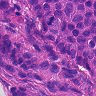
Metastatic tissue present: yes